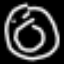
Label: donut